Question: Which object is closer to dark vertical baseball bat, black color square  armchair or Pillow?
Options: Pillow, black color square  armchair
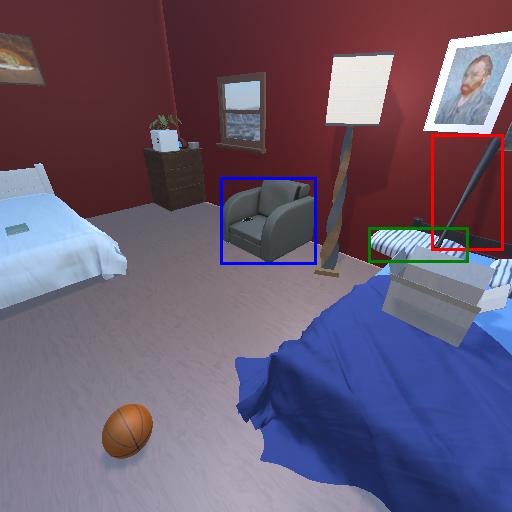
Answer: Pillow